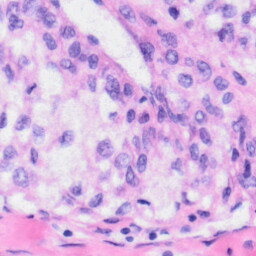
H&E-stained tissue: Liver